【题型】解答题　【知识点】立体几何　【难度】medium
如图，在三棱柱 $ABC - A_1B_1C_1$ 中，底面 $ABC$ 是以 $AC$ 为斜边的等腰直角三角形.侧面 $AA_1C_1C$ 为
菱形，点 $A_1$ 在底面上的投影为 $AC$ 的中点 $D$ ，且 $AB = 2$ .

(1)求直线 $AA_1$ 与底面 $ABC$ 所成角大小；

(2)求点 $C$ 到侧面 $AA_1B_1B$ 的距离；

(3)在线段 $A_1B_1$ 上是否存在点 $E$ ，使得直线 $DE$ 与侧面 $AA_1B_1B$ 所成角的正弦值为 $\dfrac{\sqrt{6}}{7}$ ?若存在，请求出 $A_1E$ 的
长；若不存在，请说明理由.
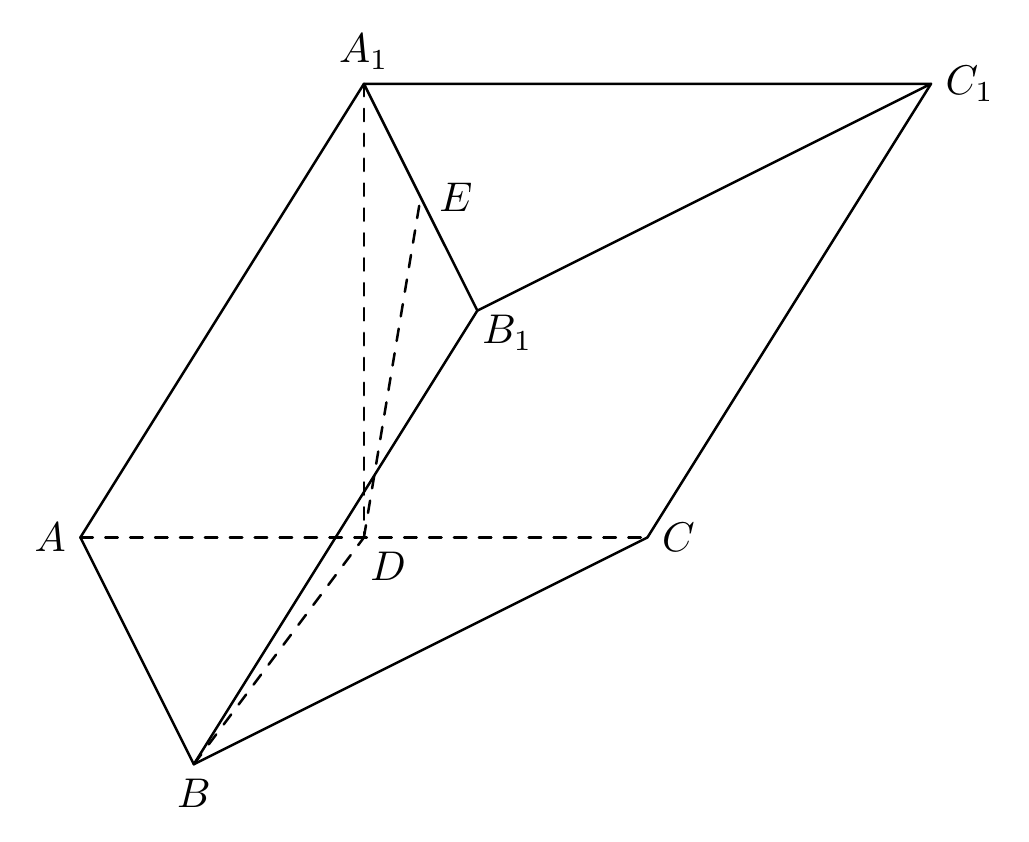
【解答】
【详解】（1）

因为点 $A_1$ 在底面上的投影为 $AC$ 的中点 $D$ ，所以 $A_1D \perp$ 面 $ABC$ ，

所以直线 $AA_1$ 与底面 $ABC$ 所成角就是 $\angle DA_1A$ ，

因为侧面 $AA_1C_1C$ 为菱形，$AC$ 的中点是 $D$ ，所以 $AD = \dfrac{1}{2} AA_1$ ，

所以 $\cos \angle DAA_1 = \dfrac{1}{2}$ ，则 $\angle DAA_1 = \dfrac{\pi}{3}$ .

（2）

如图所示，底面 $ABC$ 是以 $AC$ 为斜边的等腰直角三角形，点 $A_1$ 在底面上的投影为 $AC$ 的中点 $D$ ，

所以以 $D$ 为坐标原点，以 $DB, DC, DA_1$ 分别为 $x, y, z$ 轴，建立空间直角坐标系，

底面 $ABC$ 是以 $AC$ 为斜边的等腰直角三角形，$AB = 2$ ，所以 $BD = \sqrt{2}, AC = 2\sqrt{2}$ ，

因为侧面 $AA_1C_1C$ 为菱形，$\angle DAA_1 = \dfrac{\pi}{3}$ ，所以 $A_1D = \sqrt{6}$ .

可得 $A(0, -\sqrt{2}, 0), A_1(0, 0, \sqrt{6}), B(\sqrt{2}, 0, 0), B_1(\sqrt{2}, \sqrt{2}, \sqrt{6}), C(0, \sqrt{2}, 0)$ ，

所以 $\overrightarrow{CB} = (\sqrt{2}, -\sqrt{2}, 0), \overrightarrow{AB} = (\sqrt{2}, \sqrt{2}, 0), \overrightarrow{AA_1} = (0, \sqrt{2}, \sqrt{6})$ ，

设平面 $AA_1B_1B$ 的法向量 $\vec{m} = (a, b, c)$ ，

则 $\begin{cases} \vec{m} \cdot \overrightarrow{AB} = 0 \\ \vec{m} \cdot \overrightarrow{AA_1} = 0 \end{cases}$ ，即 $\begin{cases} \sqrt{2}a + \sqrt{2}b = 0 \\ \sqrt{2}b + \sqrt{6}c = 0 \end{cases}$ ，

令 $a = 1$ ，解得 $b = -1, c = \dfrac{\sqrt{3}}{3}$ ，即平面 $AA_1B_1B$ 的一个法向量 $\vec{m} = \left(1, -1, \dfrac{\sqrt{3}}{3}\right)$ ，

则点 $C$ 到侧面 $AA_1B_1B$ 的距离为 $\dfrac{|\vec{m} \cdot \overrightarrow{CB}|}{|\vec{m}|} = \dfrac{|\sqrt{2} + \sqrt{2}|}{\sqrt{1 + 1 + \dfrac{1}{3}}} = \dfrac{2\sqrt{42}}{7}$ .

（3）

设 $\overrightarrow{A_1E} = \lambda \overrightarrow{A_1B_1} (0 \le \lambda \le 1)$ ，由（2）可知 $\overrightarrow{A_1E} = \lambda \overrightarrow{A_1B_1} = \lambda \overrightarrow{AB} = \lambda(\sqrt{2}, \sqrt{2}, 0) = (\sqrt{2}\lambda, \sqrt{2}\lambda, 0)$ ，

则 $\overrightarrow{DE} = \overrightarrow{DA_1} + \overrightarrow{A_1E} = (0, 0, \sqrt{6}) + (\sqrt{2}\lambda, \sqrt{2}\lambda, 0) = (\sqrt{2}\lambda, \sqrt{2}\lambda, \sqrt{6})$ ，

由（2）可知平面 $AA_1B_1B$ 的一个法向量 $\vec{m} = \left(1, -1, \dfrac{\sqrt{3}}{3}\right)$ ，

设直线 $DE$ 与侧面 $AA_1B_1B$ 所成角为 $\alpha$ ，则 $\sin \alpha = |\cos \langle \vec{m}, \overrightarrow{DE} \rangle| = \dfrac{|\vec{m} \cdot \overrightarrow{DE}|}{|\vec{m}| |\overrightarrow{DE}|} = \dfrac{\left|\sqrt{2}\lambda - \sqrt{2}\lambda + \sqrt{6} \cdot \dfrac{\sqrt{3}}{3}\right|}{\sqrt{2\lambda^2 + 2\lambda^2 + 6} \sqrt{1 + 1 + \dfrac{1}{3}}}$ ，

可得 $\dfrac{\left|\sqrt{2}\lambda - \sqrt{2}\lambda + \sqrt{6} \cdot \dfrac{\sqrt{3}}{3}\right|}{\sqrt{2\lambda^2 + 2\lambda^2 + 6} \sqrt{1 + 1 + \dfrac{1}{3}}} = \dfrac{\sqrt{6}}{7}$ ，解得 $\lambda^2 = \dfrac{1}{4}$ ，

因为 $0 \le \lambda \le 1$ ，所以 $\lambda = \dfrac{1}{2}$ ，即 $\overrightarrow{A_1E} = \dfrac{1}{2} \overrightarrow{A_1B_1}$ ，所以 $|A_1E| = 1$ .
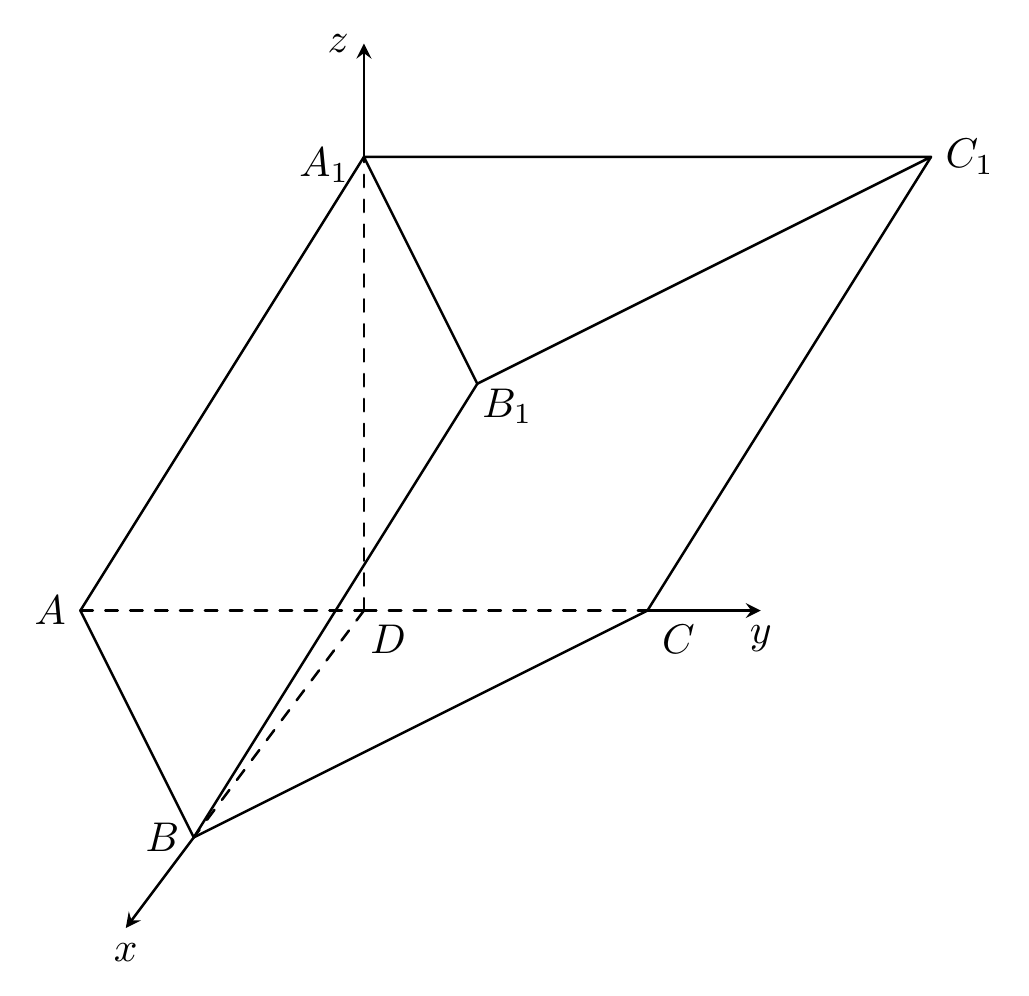
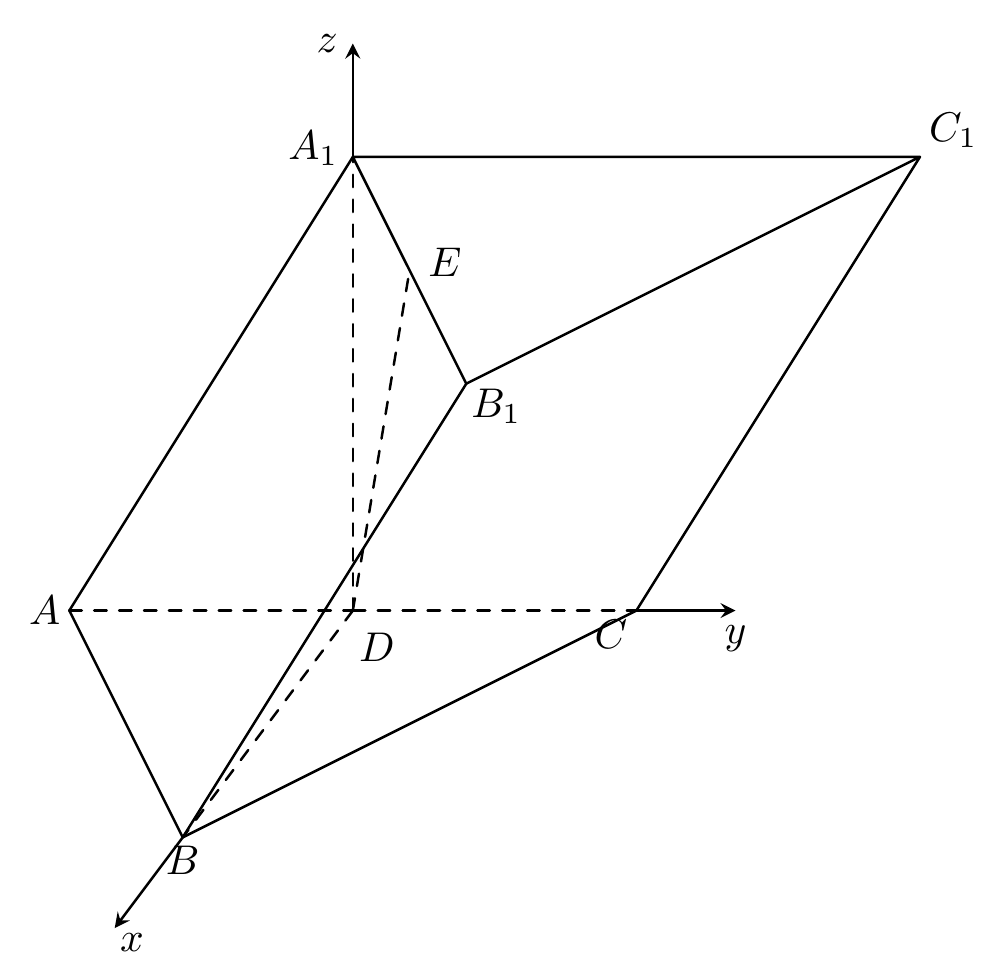